【题型】解答题　【知识点】平面几何　【难度】easy
已知如图，点 $D$ 是 $\triangle ABC$ 边 $BC$ 上一点，且 $BD:DC=2:3$，过点 $C$ 任作一条直线与 $AB$、$AD$ 分别交于点 $F$、$E$，求证：$\dfrac{AE}{ED} = \dfrac{5AF}{3BF}$。

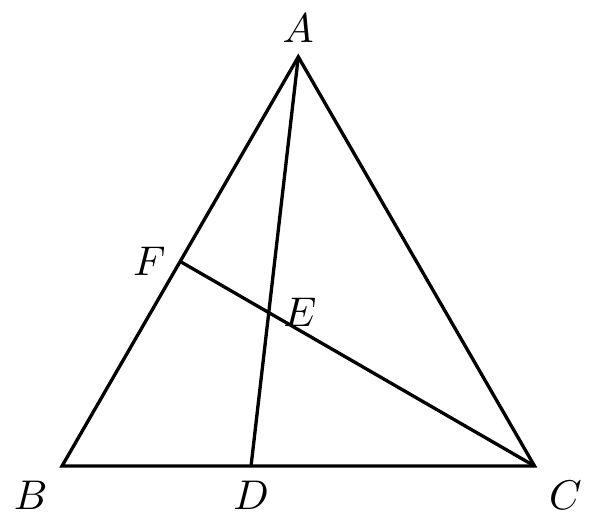
【解答】
证明：过 $D$ 点分别作 $DG \parallel AB$，$DH \parallel FC$。

得到四边形 $DGHF$ 是平行四边形，

$\therefore DG = HF$，

$\because DG \parallel BF$，

$\therefore \dfrac{DG}{BF} = \dfrac{DC}{BC}$ （平行于三角形一边的直线截其他两边，所得的对应线段成比例）

$\because \dfrac{BD}{CD} = \dfrac{2}{3}$，

$\therefore \dfrac{CD}{BC} = \dfrac{3}{5}$，

$\therefore \dfrac{DG}{BF} = \dfrac{3}{5}$，

设 $DG = 3a$，则 $FH = DG = 3a$，$BF = 5a$，$BH = 2a$。

$\therefore FH = \dfrac{3}{5} BF$，

$\because DG \parallel AF$，

$\therefore \dfrac{AE}{ED} = \dfrac{AF}{DG}$ （如果一条直线截三角形的两边的延长线，所得的对应线段成比例）

$\because DG = FH$，

$\therefore \dfrac{AE}{ED} = \dfrac{AF}{FH}$，

$\because FH = \dfrac{3}{5} BF$，

$\therefore \dfrac{AE}{ED} = \dfrac{AF}{\dfrac{3}{5}BF} = \dfrac{5AF}{3BF}$，

即 $\dfrac{AE}{ED} = \dfrac{5AF}{3BF}$。

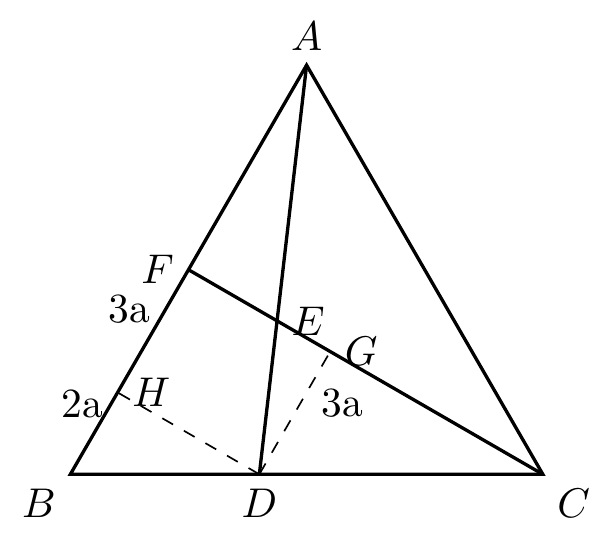